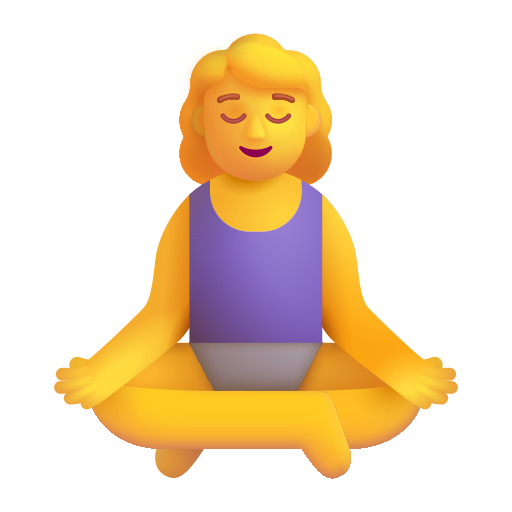
woman in lotus position color default